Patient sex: M
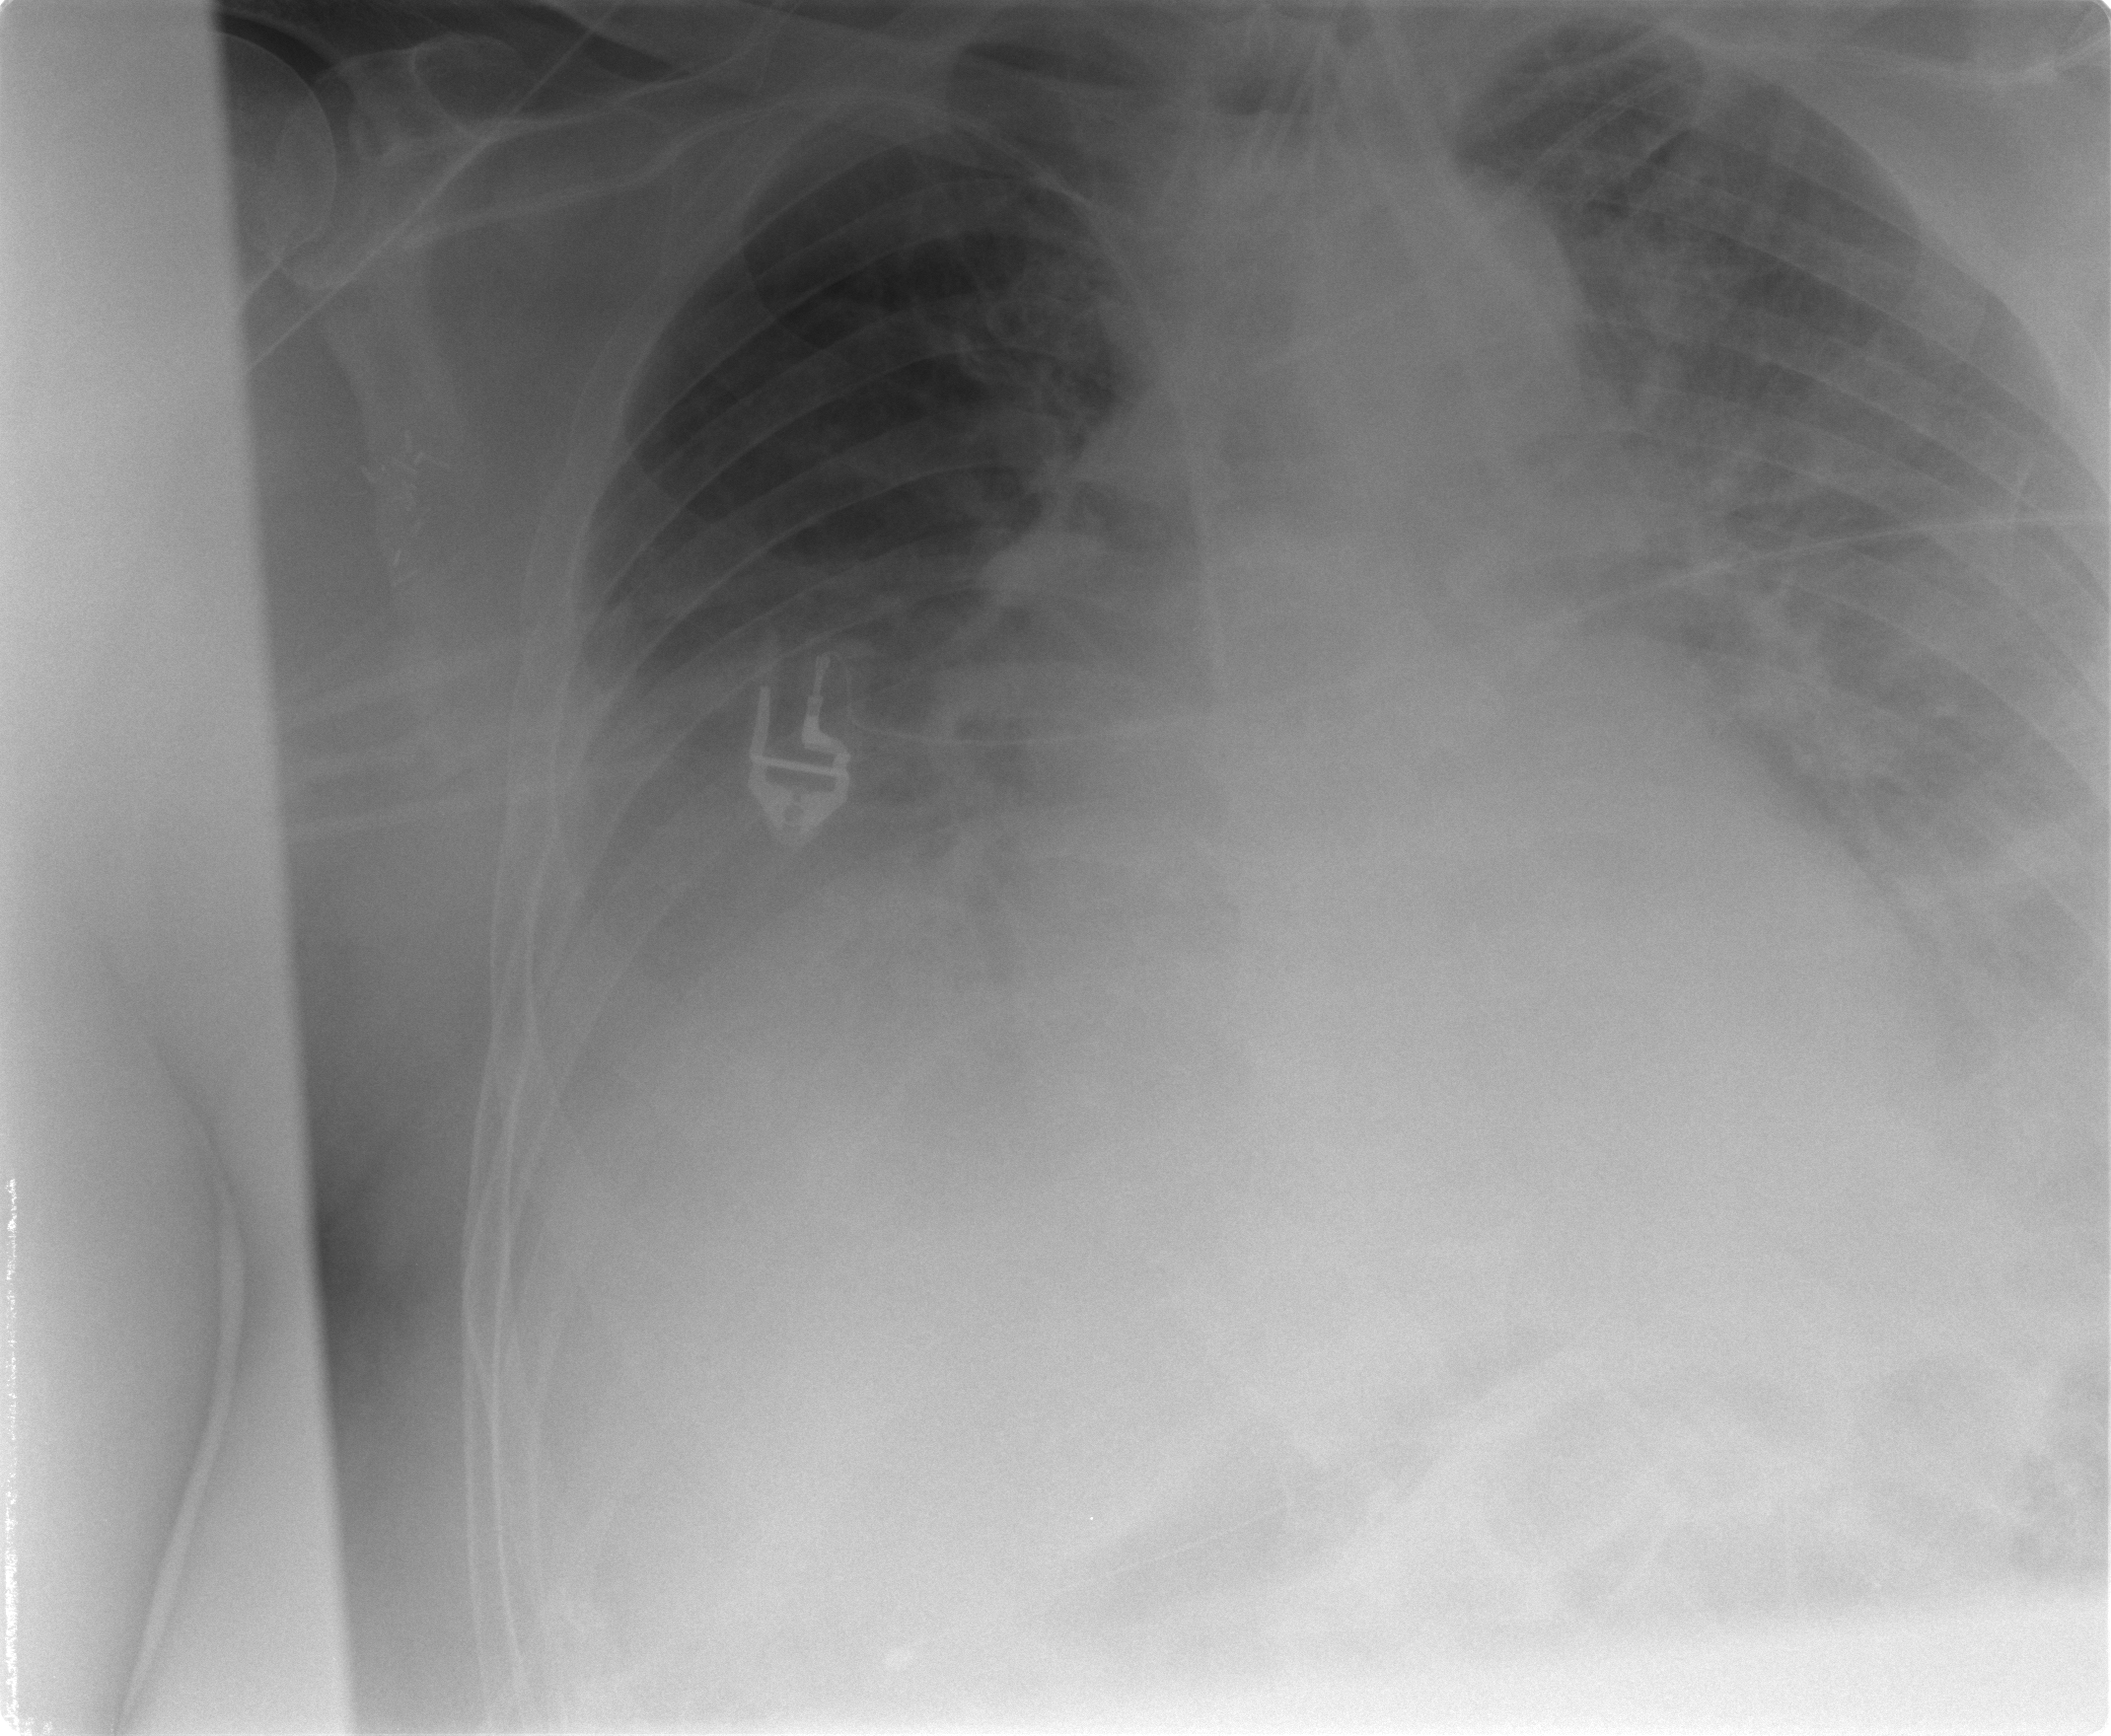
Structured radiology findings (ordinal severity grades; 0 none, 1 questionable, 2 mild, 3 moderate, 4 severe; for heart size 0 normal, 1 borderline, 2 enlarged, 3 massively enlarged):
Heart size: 1
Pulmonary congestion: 2
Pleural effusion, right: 3
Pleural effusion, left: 2
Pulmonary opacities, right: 1
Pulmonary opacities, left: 1
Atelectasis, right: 3
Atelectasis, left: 2